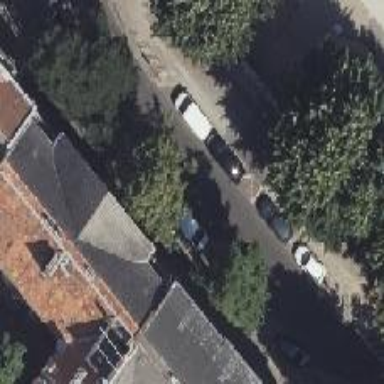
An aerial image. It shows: Street-side parking area with sett surface.